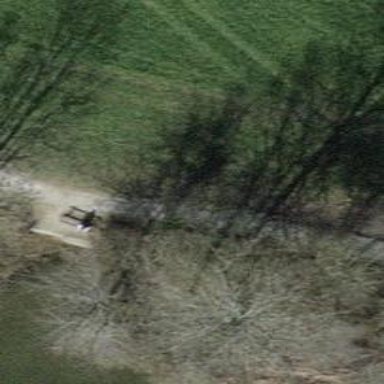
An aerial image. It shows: Bench for seating.